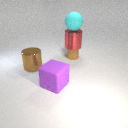
large purple rubber cube to the right of large brown metal cylinder